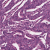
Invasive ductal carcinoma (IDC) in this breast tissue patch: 1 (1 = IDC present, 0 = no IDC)